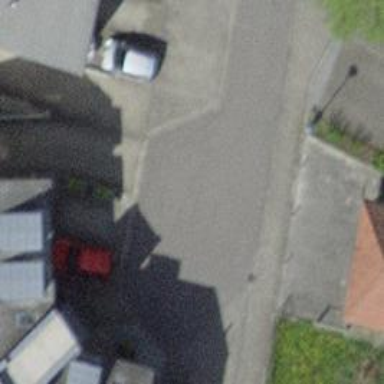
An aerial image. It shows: Paved road in living street.